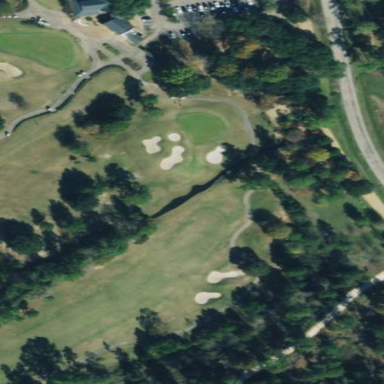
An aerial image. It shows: Golf fairway surrounded by grass.